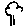
Label: tree